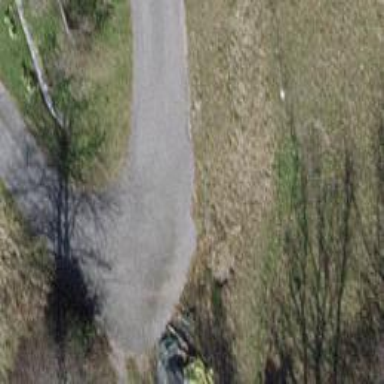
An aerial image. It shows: Driveway leading to service road.